三年级 · 算术
看图解答。

| 上午卖出 叫 | 219 根 |
| :---: | :---: |
| 下午卖出 |  |
| 原有 | 402 根 |
| 卖出目 | 528 瓶 |
| 目 |  |

(1) 小军说今天卖出的雪糕不到 600 根，他说的对吗?

(2) 你还能提出其他数学问题并解答吗?
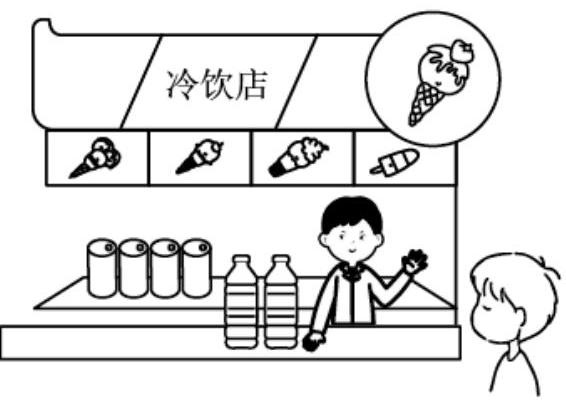
答案: （1）不对; （2）大约还剩下多少瓶矿泉水？350 瓶; （答案不唯一)

【分析】（1）根据题意可知, 用上午卖出雪糕的根数加下午卖出雪糕的根数, 并采用估算法计算即可解答。

(2) 根据题意提出问题并解答, 符合题意即可。例如: 大约还剩下多少瓶矿泉水? 计算时用原有矿泉水的瓶数减卖出的瓶数, 并采用估算法计算即可。 (答案不唯一)

【详解】 (1) 219 根 $>200$ 根, 402 根 $>400$ 根

$200+400=600($ 根 $)$

即 $219+402>600$ 根

答: 小军说今天卖出的雪糕不到 600 根, 他说的不对。

（2）大约还剩下多少瓶矿泉水？（答案不唯一）

528 瓶接近 530 瓶, 184 瓶接近 180 瓶

$530-180=350$ (瓶)

答: 大约还剩下 350 瓶矿泉水。

【点睛】熟练掌握三位数加、减三位数的估算方法, 是解答此题的关键。